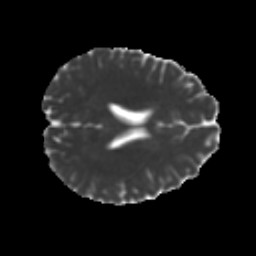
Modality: MD
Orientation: axial
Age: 22
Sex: male
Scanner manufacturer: ge
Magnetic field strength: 3 T
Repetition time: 7.8 s
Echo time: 0.0607 s